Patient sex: F
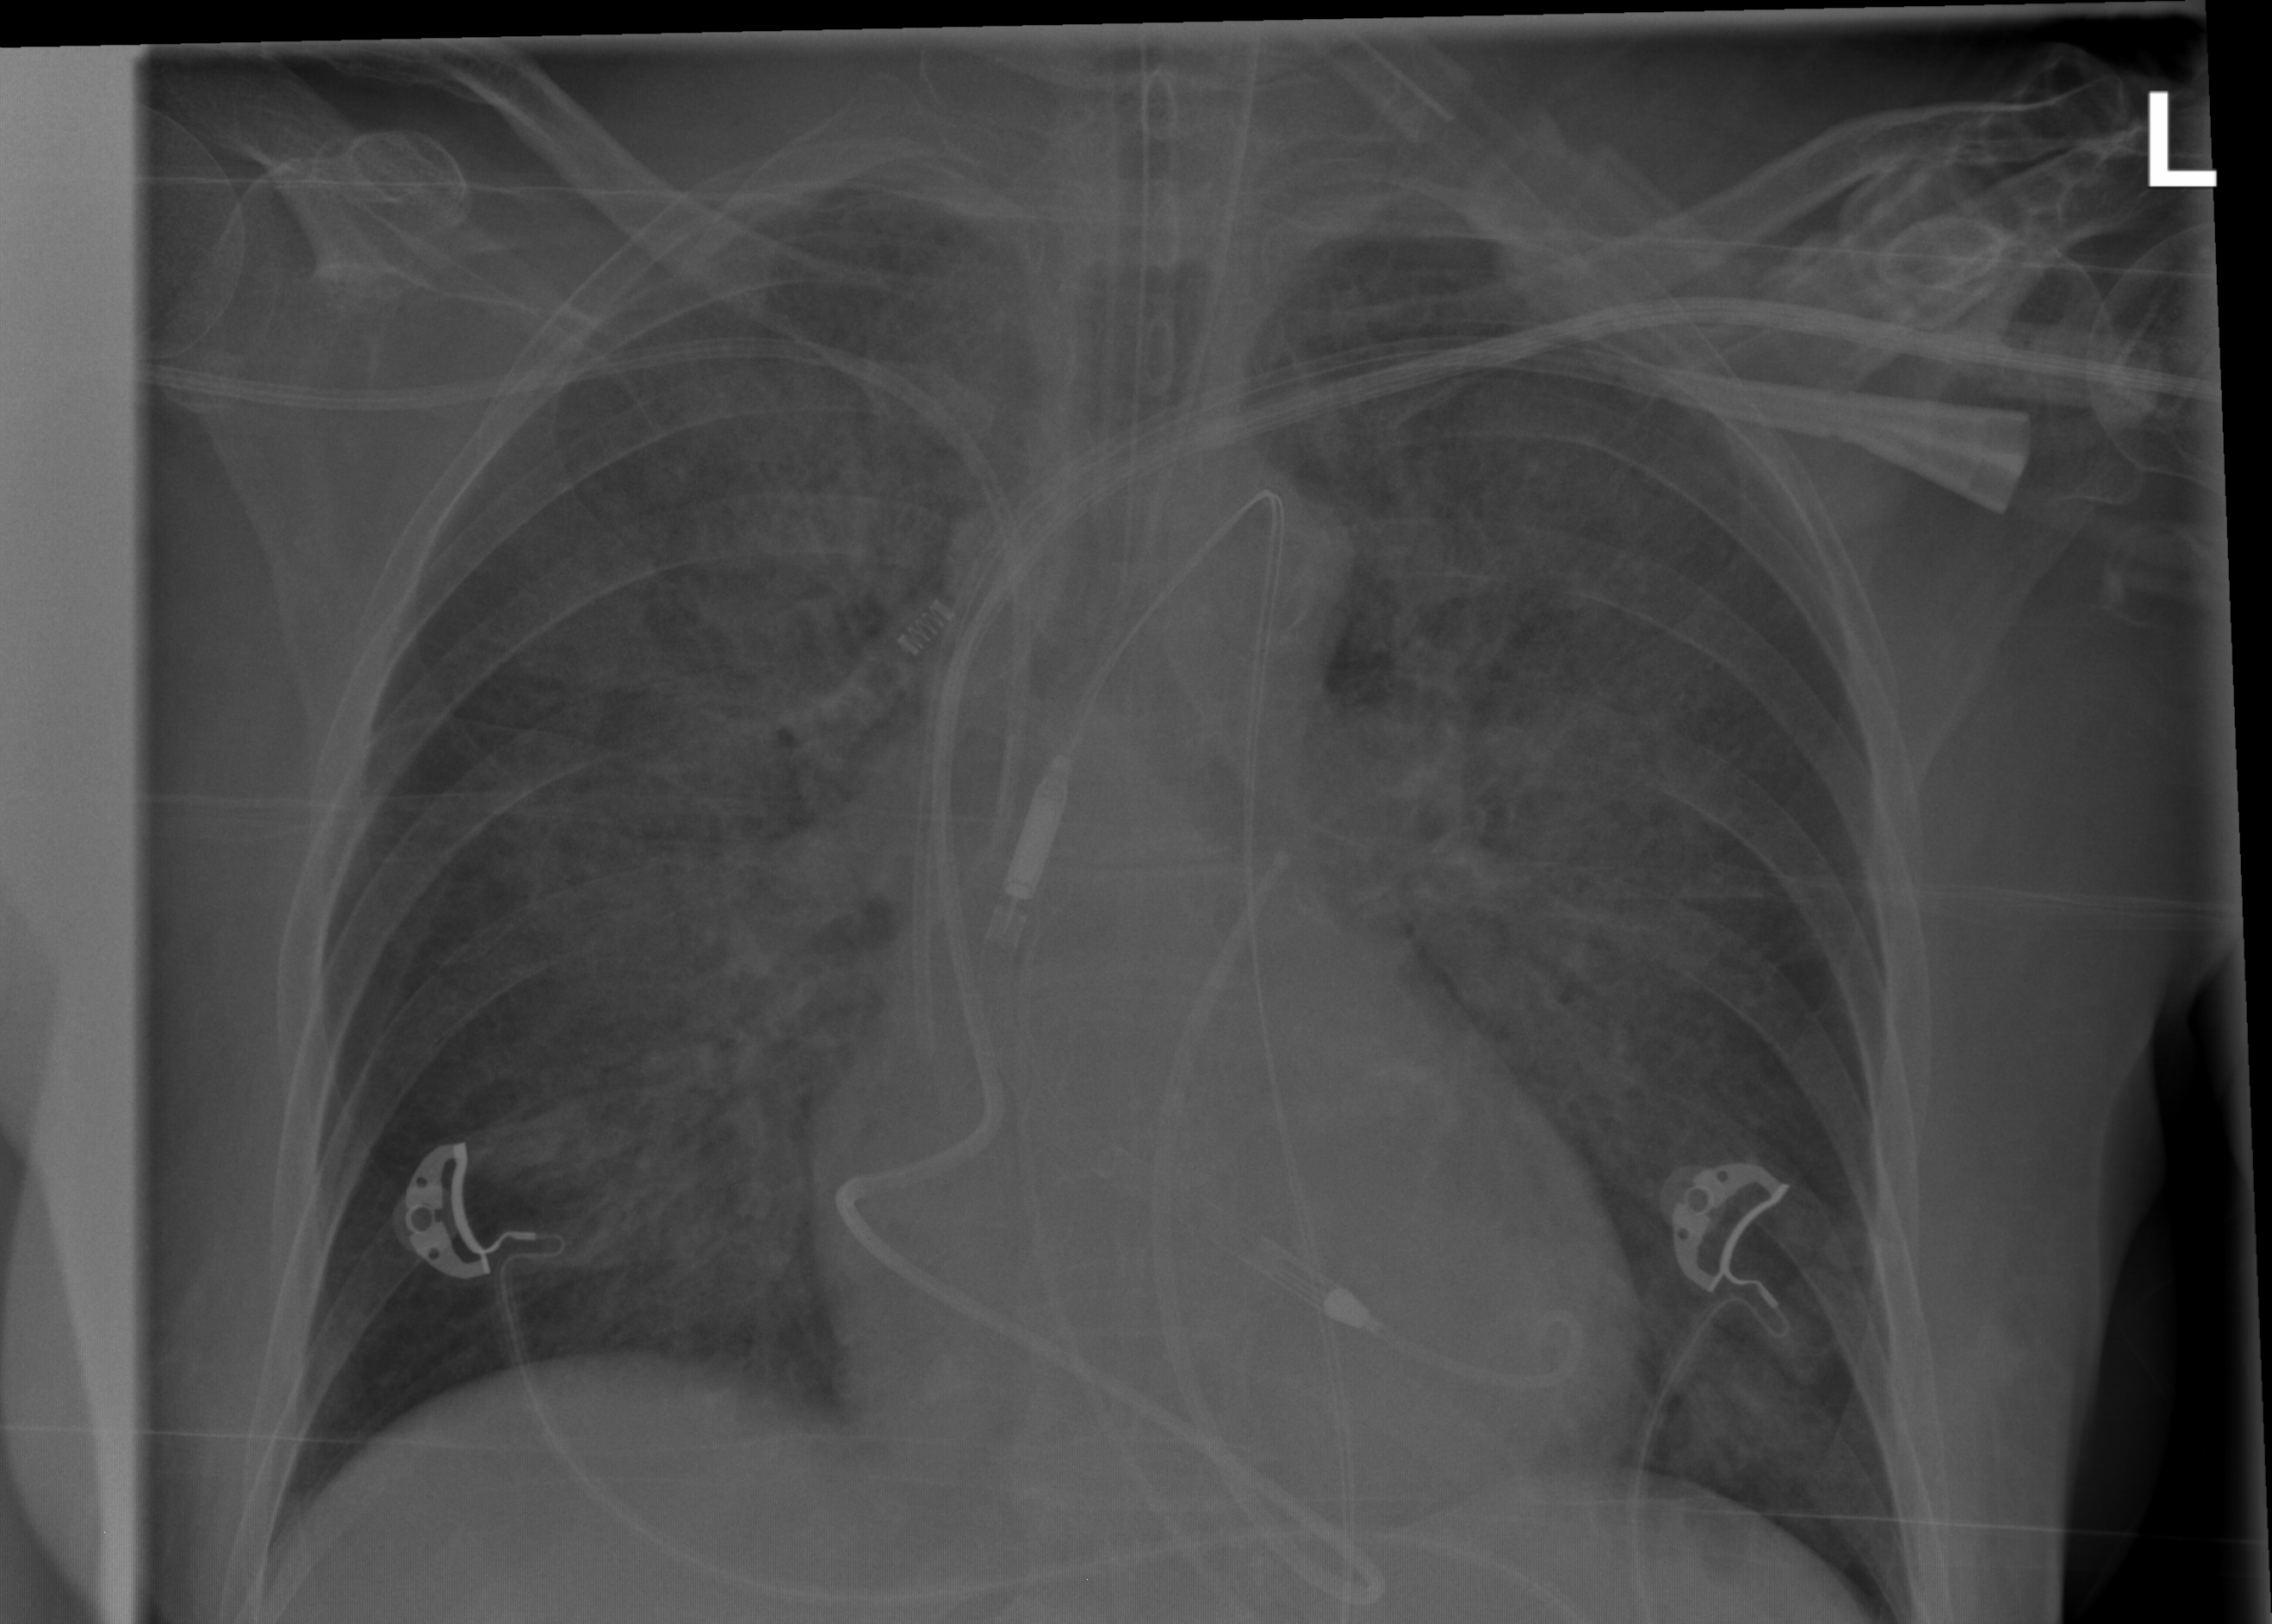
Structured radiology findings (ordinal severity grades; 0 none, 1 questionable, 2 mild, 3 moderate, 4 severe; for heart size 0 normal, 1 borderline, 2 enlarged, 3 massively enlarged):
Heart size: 1
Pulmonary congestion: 3
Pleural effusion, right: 0
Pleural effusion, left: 0
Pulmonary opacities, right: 3
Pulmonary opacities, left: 3
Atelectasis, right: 2
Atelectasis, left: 2